Brain MRI, t1w sequence, axial 2D slice.
Patient: age 23, sex F, weight 95 kg, height 1.95 m
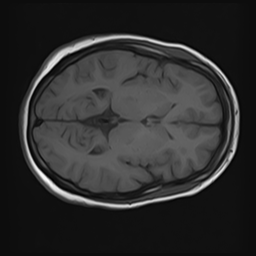